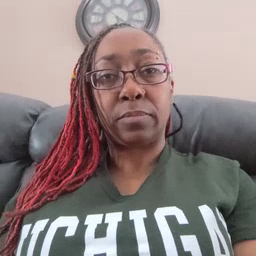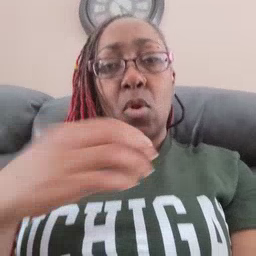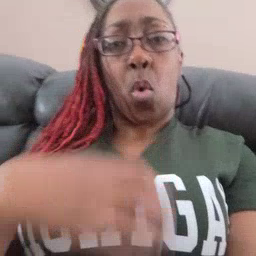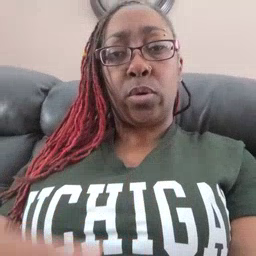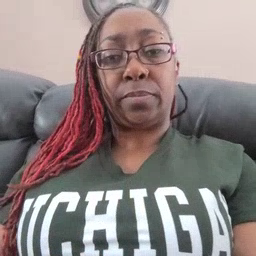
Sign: hungry